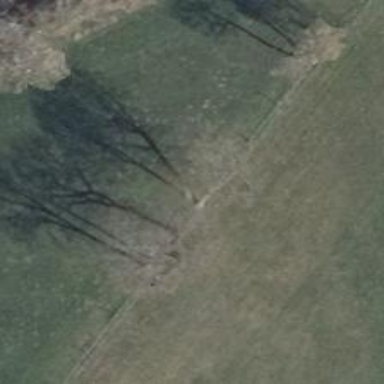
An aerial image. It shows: Row of trees in natural setting.